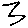
Label: zigzag